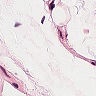
Metastatic tissue present: no